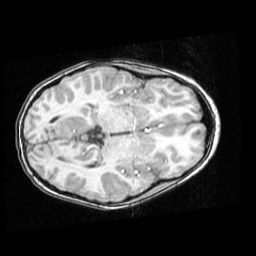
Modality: T1w
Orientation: axial
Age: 9
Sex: female
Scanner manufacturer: ge
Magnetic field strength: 1.5 T
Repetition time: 0.03333 s
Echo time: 0.008 s